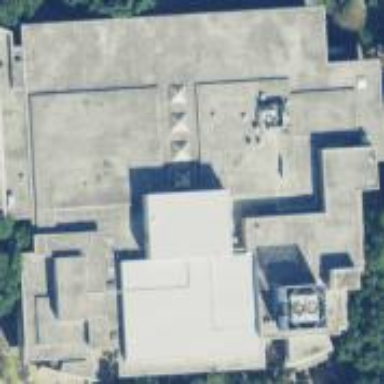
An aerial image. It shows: University building.